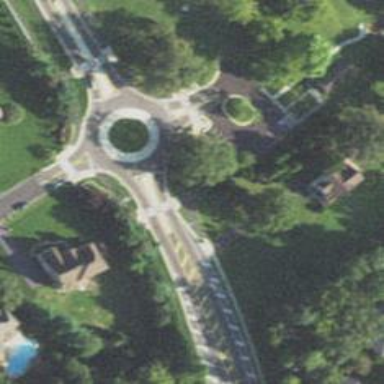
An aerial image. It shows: Marked crossing on cycleway.